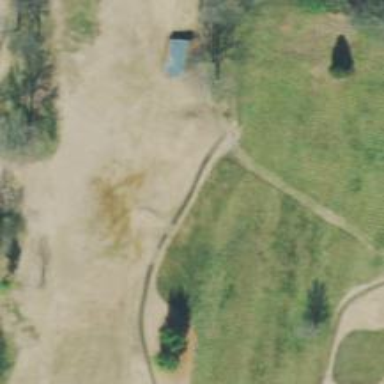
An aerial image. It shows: Path for both road and golf.